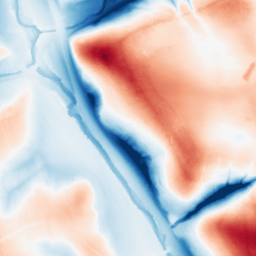
Category: trend_removal
Decomposition family: local_polynomial
Decomposition parameters: window_size: 101
degree: 2
Upsampling method: bspline
Upsampling parameters: scale: 4
Upsampling scale: 4